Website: crate-barrel
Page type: account-selection
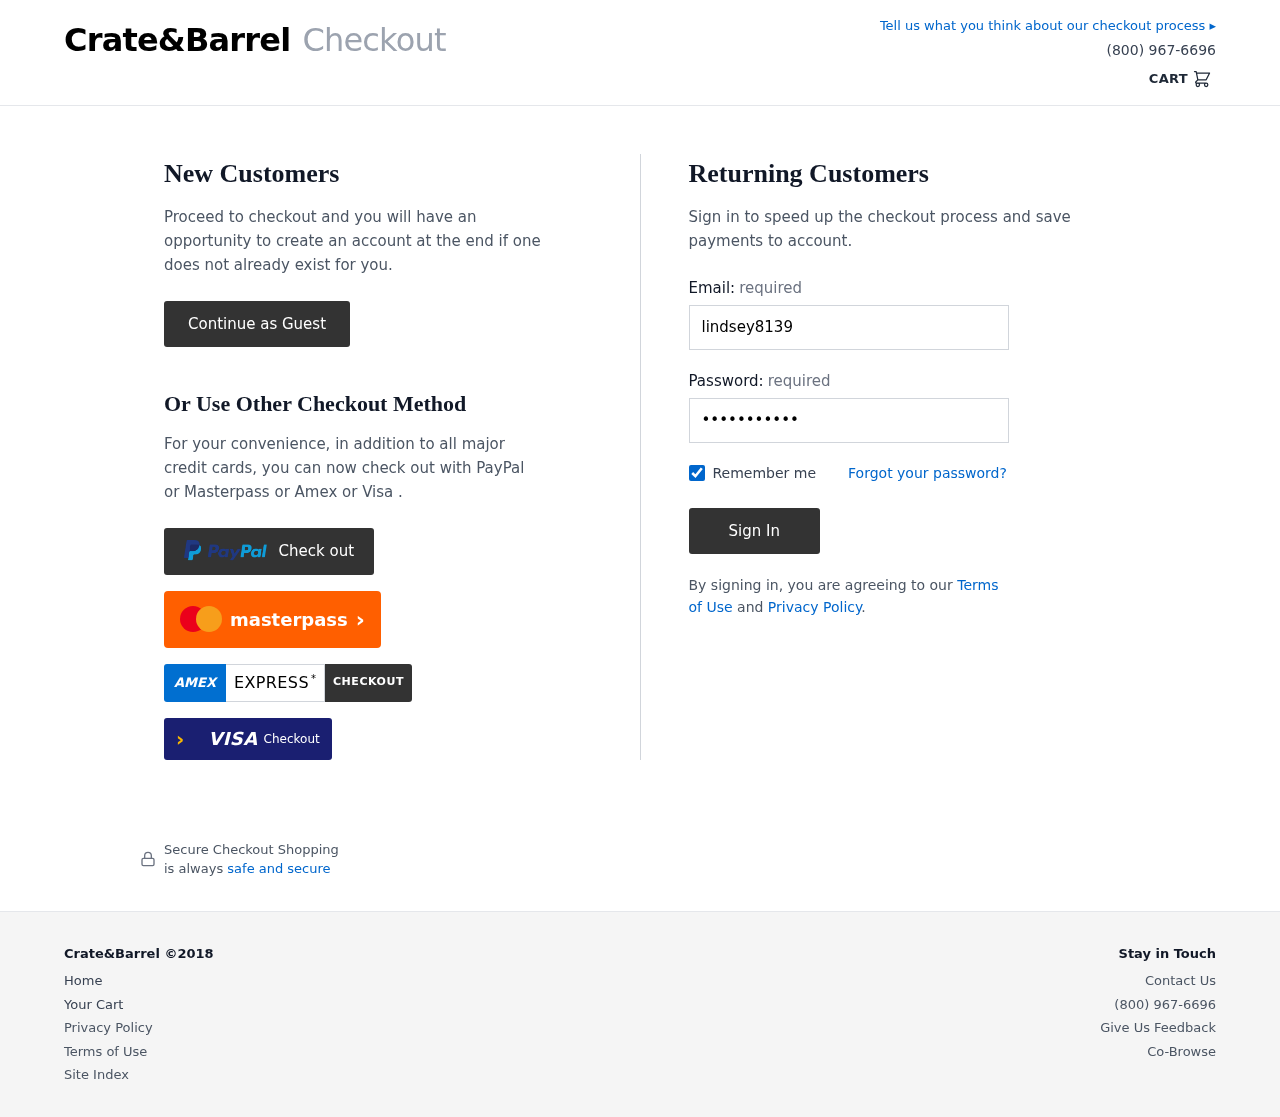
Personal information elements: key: PII_LOGIN_USERNAME
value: lindsey8139